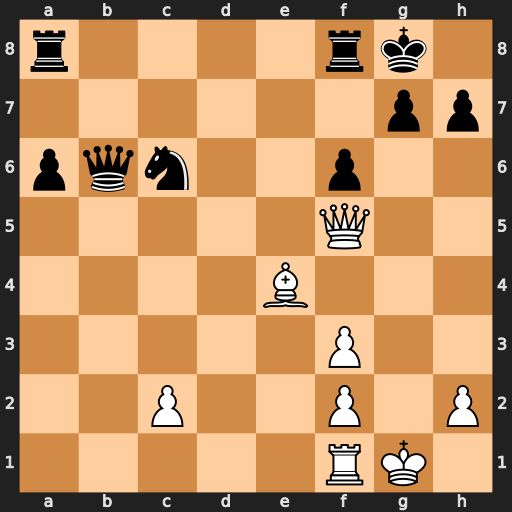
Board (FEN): r4rk1/6pp/pqn2p2/5Q2/4B3/5P2/2P2P1P/5RK1
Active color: w
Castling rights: -
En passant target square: -
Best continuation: Qxh7+ Kf7 Re1 Ne5 Bd5+ Ke8 Bxa8